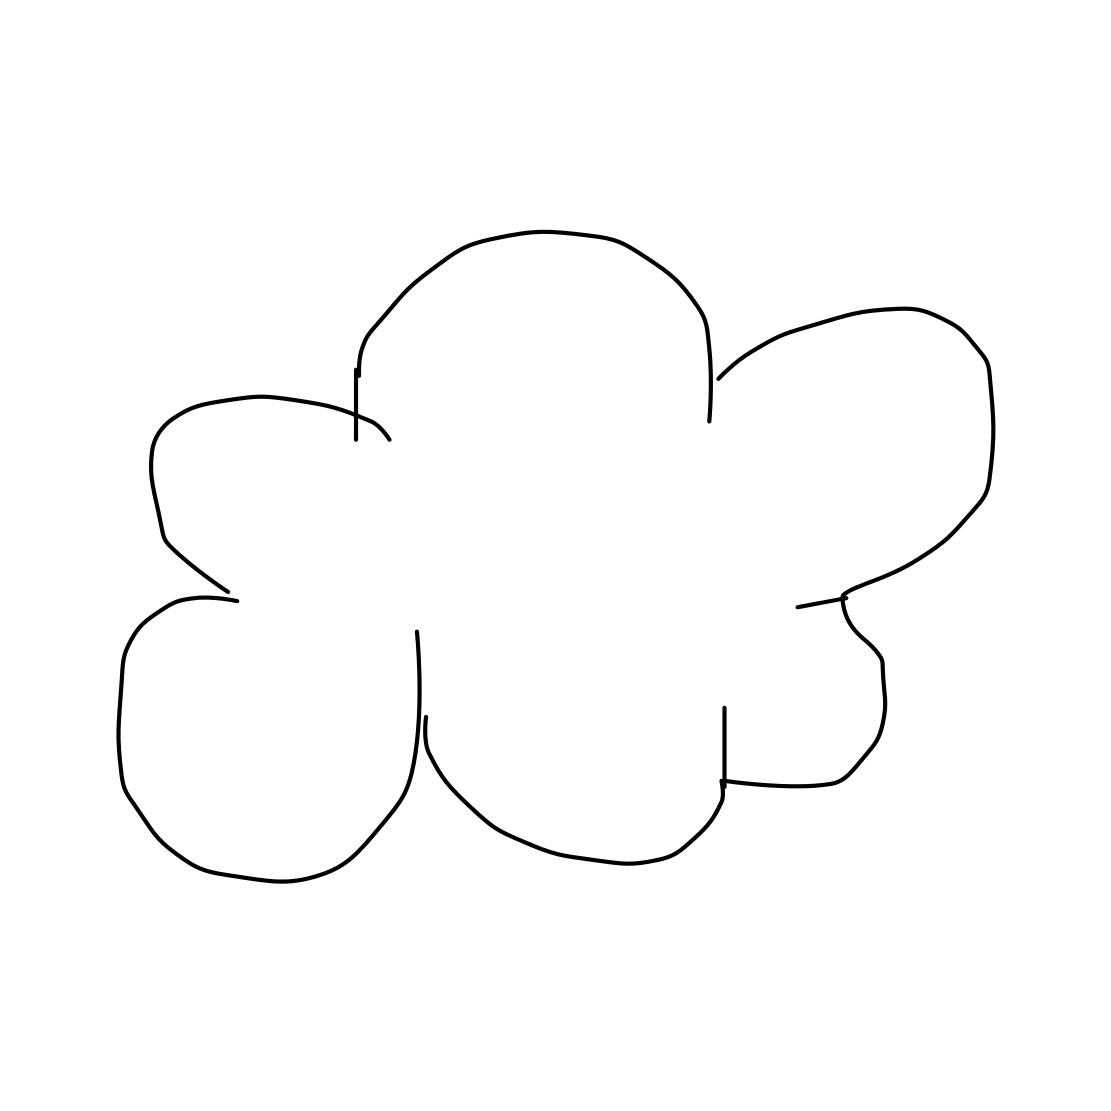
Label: cloud